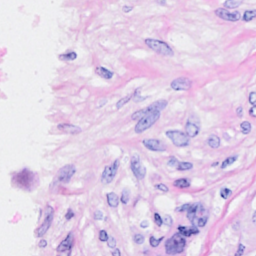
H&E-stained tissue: Breast